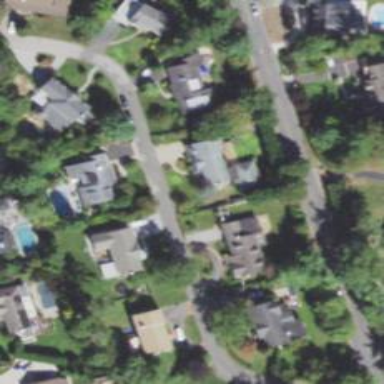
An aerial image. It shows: Living street.